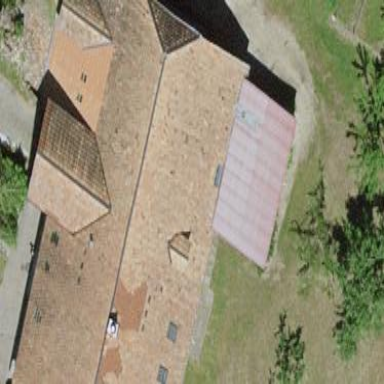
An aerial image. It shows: Farm building.